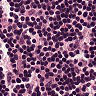
Metastatic tissue present: no